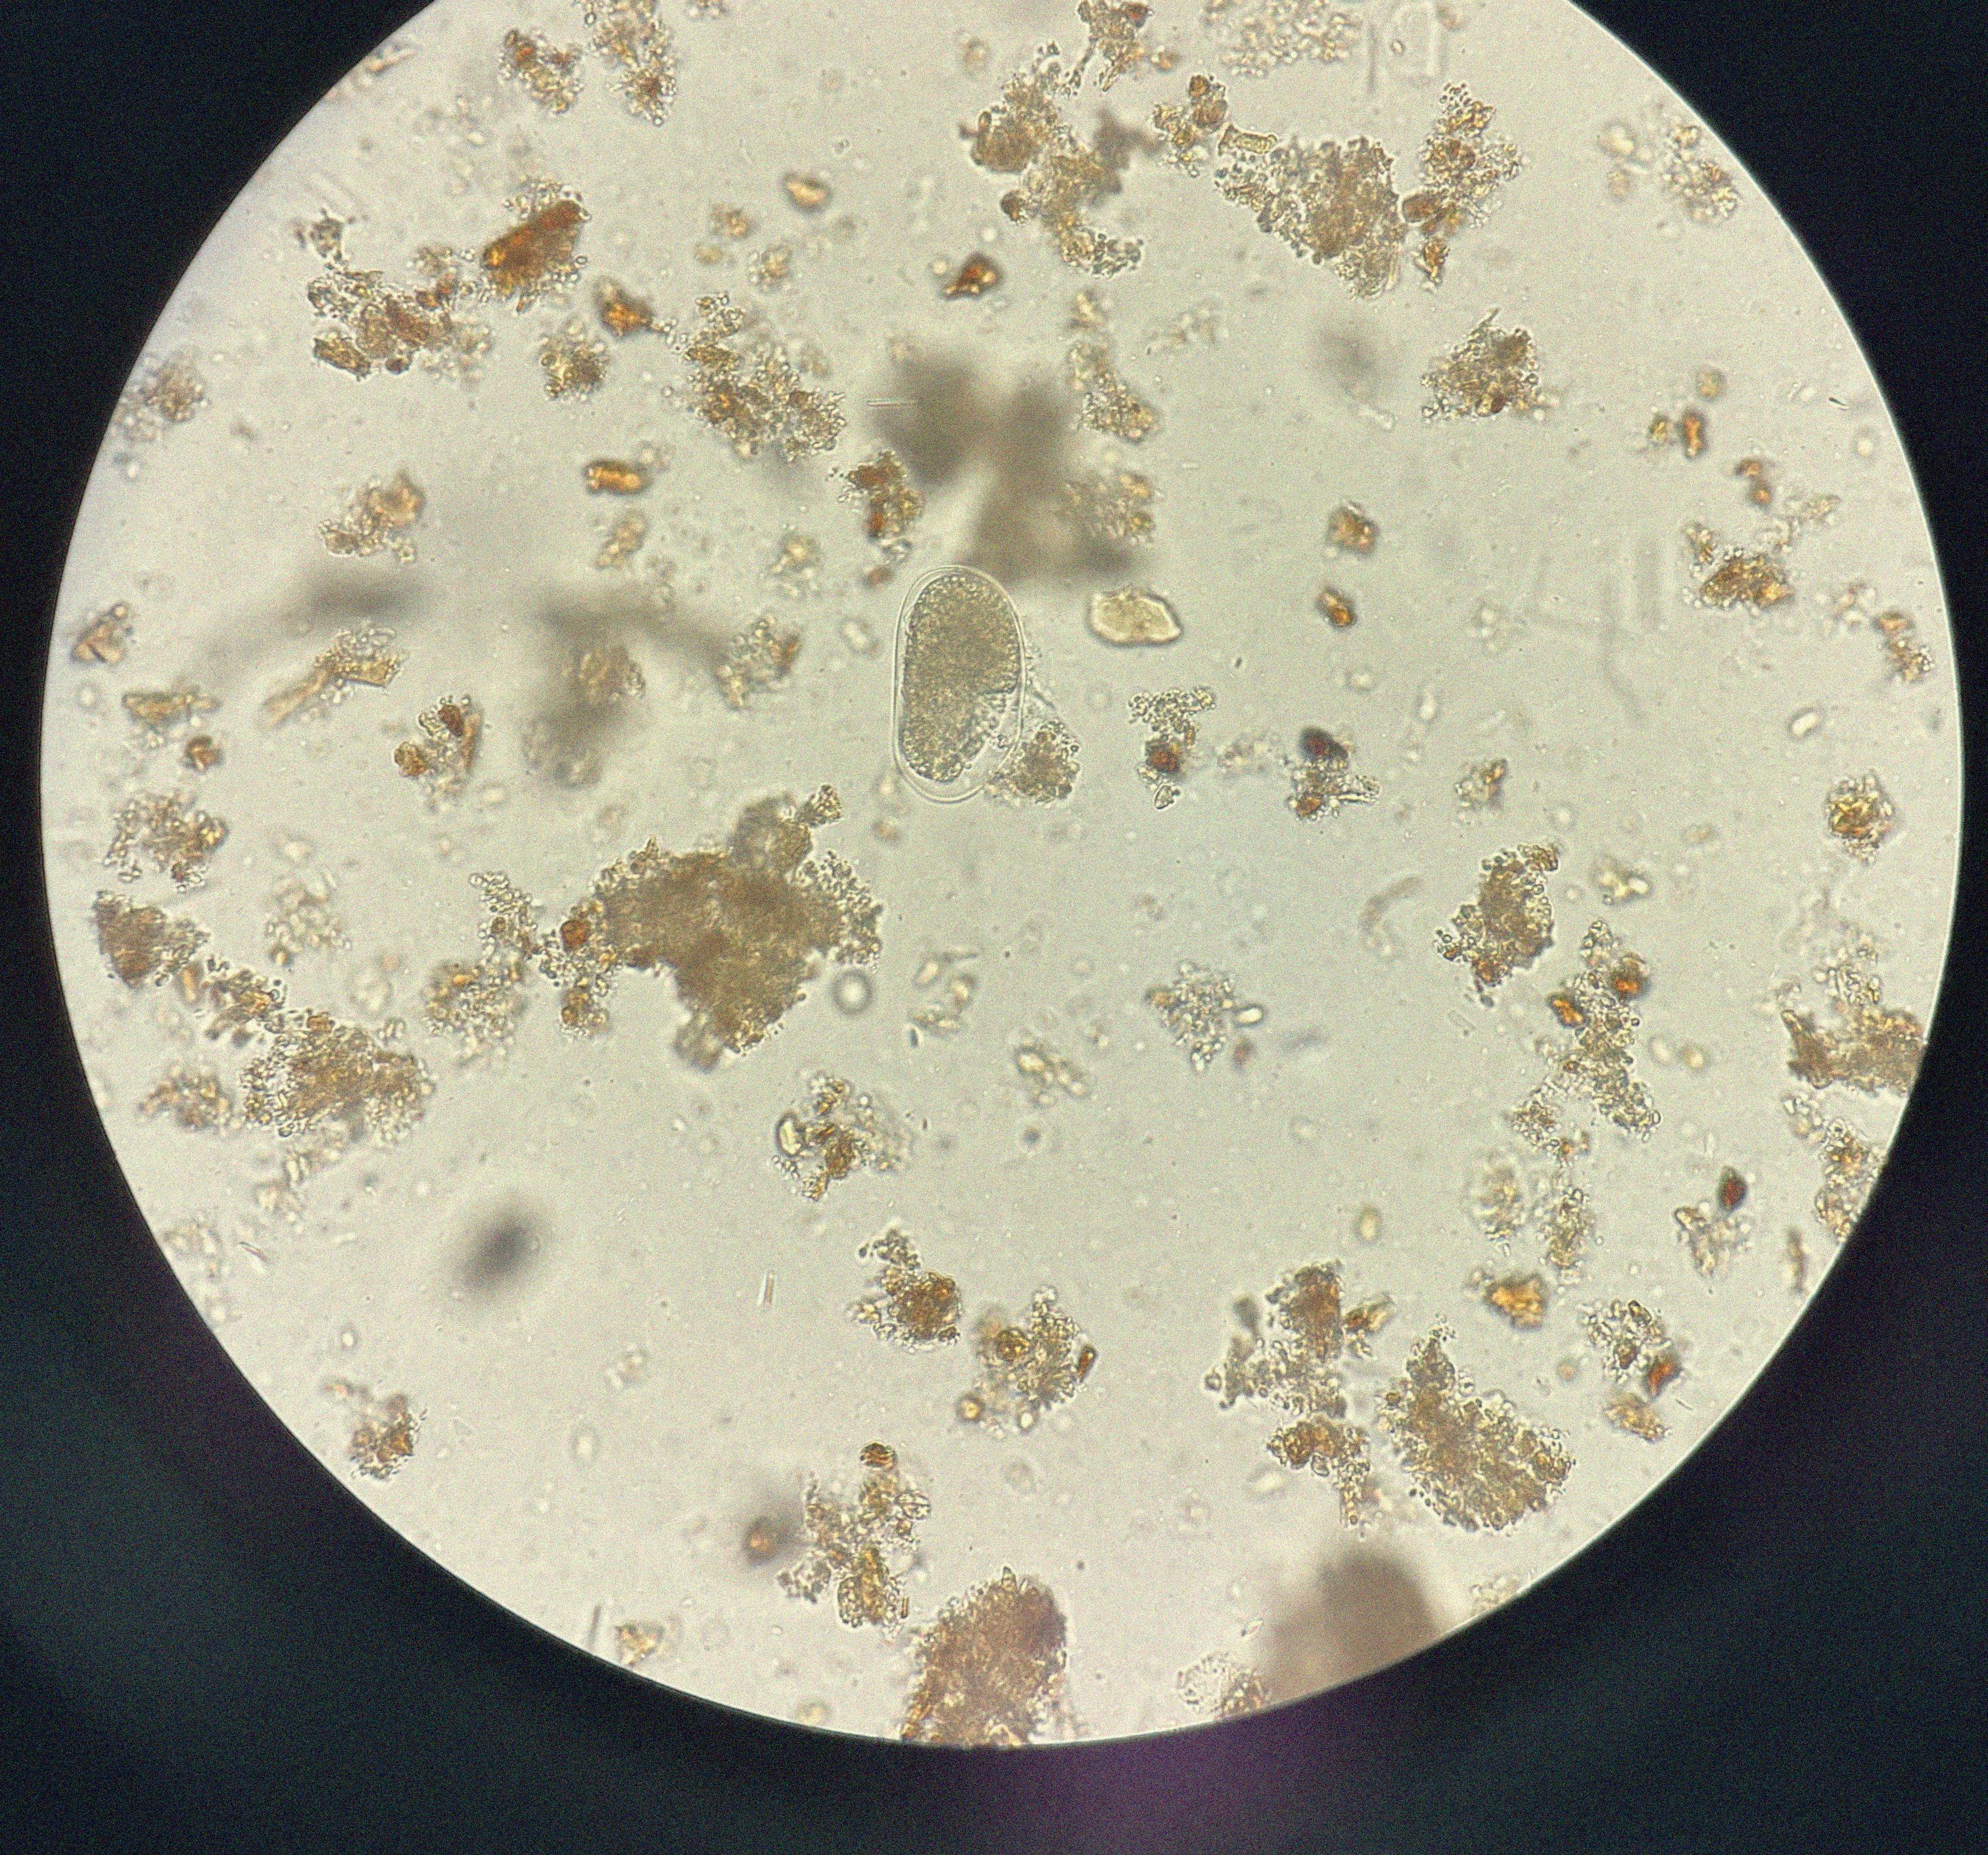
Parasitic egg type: Hookworm egg